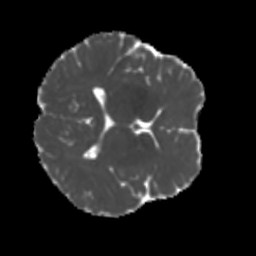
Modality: MD
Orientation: axial
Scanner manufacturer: siemens
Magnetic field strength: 3 T
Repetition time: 4 s
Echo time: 0.0594 s